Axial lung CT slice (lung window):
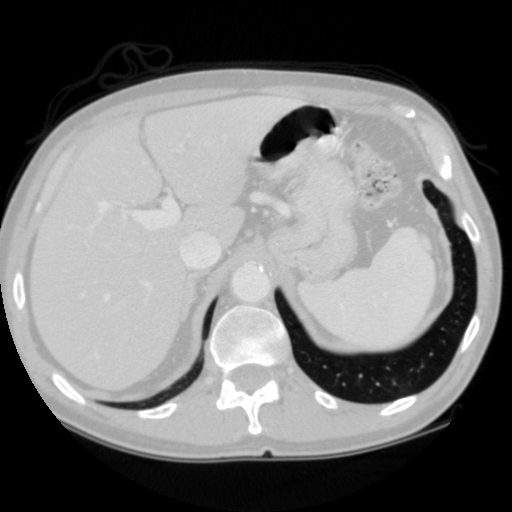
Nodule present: no